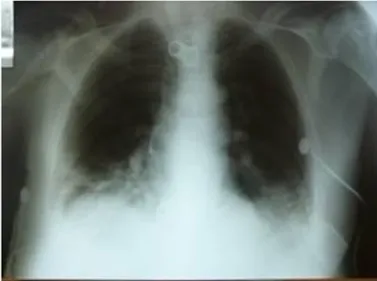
Chest X-ray.
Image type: radiology (x_ray)